Field crop: maize
Growth stage: 1
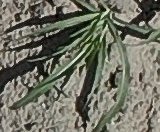
Species: sorghum